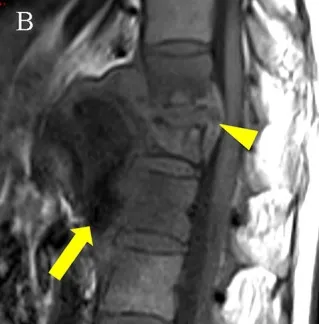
An enhanced MRI scan on 6 November 2021 showed a pseudoaneurysm measuring 5.7 x 3.7 x 5.8 cm. (T1WI): Sagittal MRI scan showed T11-L1 with bone destruction (arrowhead). Large cold abscess in the front of the vertebral body with flow void signal (thick arrow).
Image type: radiology (mri)